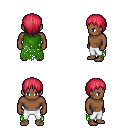
a pixel art fantasy rpg character, male body template, human, dark skin, green tattered cape, white pants, ruby red plain hairstyle, four views (front, back, left, right), 2x2 character sprite sheet, small pixel art, hard edges, no anti-aliasing